Question: > I am a newbie in Infopath & Sharepoint. I am trying to create a form from Infopath 2013 and publish it as a document library to Sharepoint. I have some 60 fields that needs to be calculated(add) into another field. When tried to use the Design Checker, it throws an error as mentioned below in the screenshot. But it accepts if I key in only 45 fields in the Insert Formula text area. Is there any limitation on number of fields to be entered in Insert Formula? When I use PREVIEW in Infopath it works fine. This error pops up only when I try to publish it to Sharepoint. Any ideas on how to resolve this? - Thanks inadvance

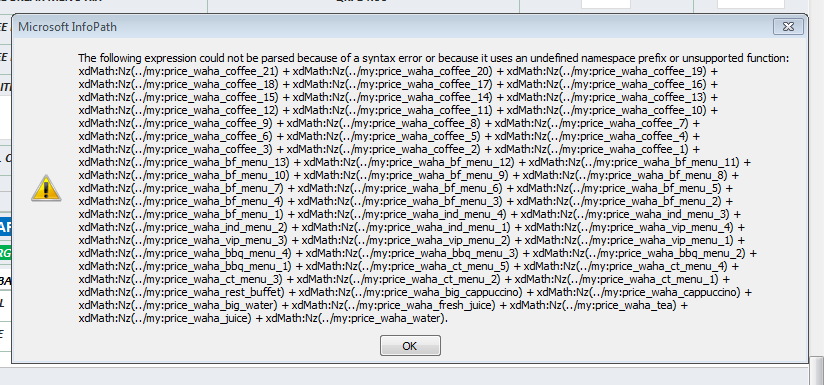
Answer: InfoPath preview is rendered with IP Filler. The Browser experience has always been different, and the Filler preview is not a reliable check for the browser experience. You may have hit the limits of what a browser form can do. I don't have the numbers or limits, though.
Looking at the error message, you seem to be amassing an awful lot of calculations in one single field. My gut feeling is that this is very bad information architecture. What is the purpose of the form? What are you trying to achieve? Why would anyone have 60 fields in a form?
It looks as if you are summing a large number of cells. InfoPath is not a spreadsheet.
Use repeating tables to capture similar data. Then you can total the table entries with a standard IP function.
This looks like a sum of all the items a restaurant has on the menu. This is a perfect case for a repeating table. Don't use all 60 items on the menu in a list of 60 fields all in one form. That is overkill and not user-friendly. Create a repeating table structure where the user selects one of the 60 items and enters the transaction data. Each row of the repeating table can have another item of the list of 60. The grand total will be calculated from the entries.
If that is not viable, use helper fields to calculate sub totals by item category, and create a grand total from all the category totals.